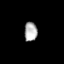
Tissue: prostate
Cell type: Myeloid cells
Senescence score: 0.7832
Nuclear area (px): 244
Mean DAPI intensity: 174.332